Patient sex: F
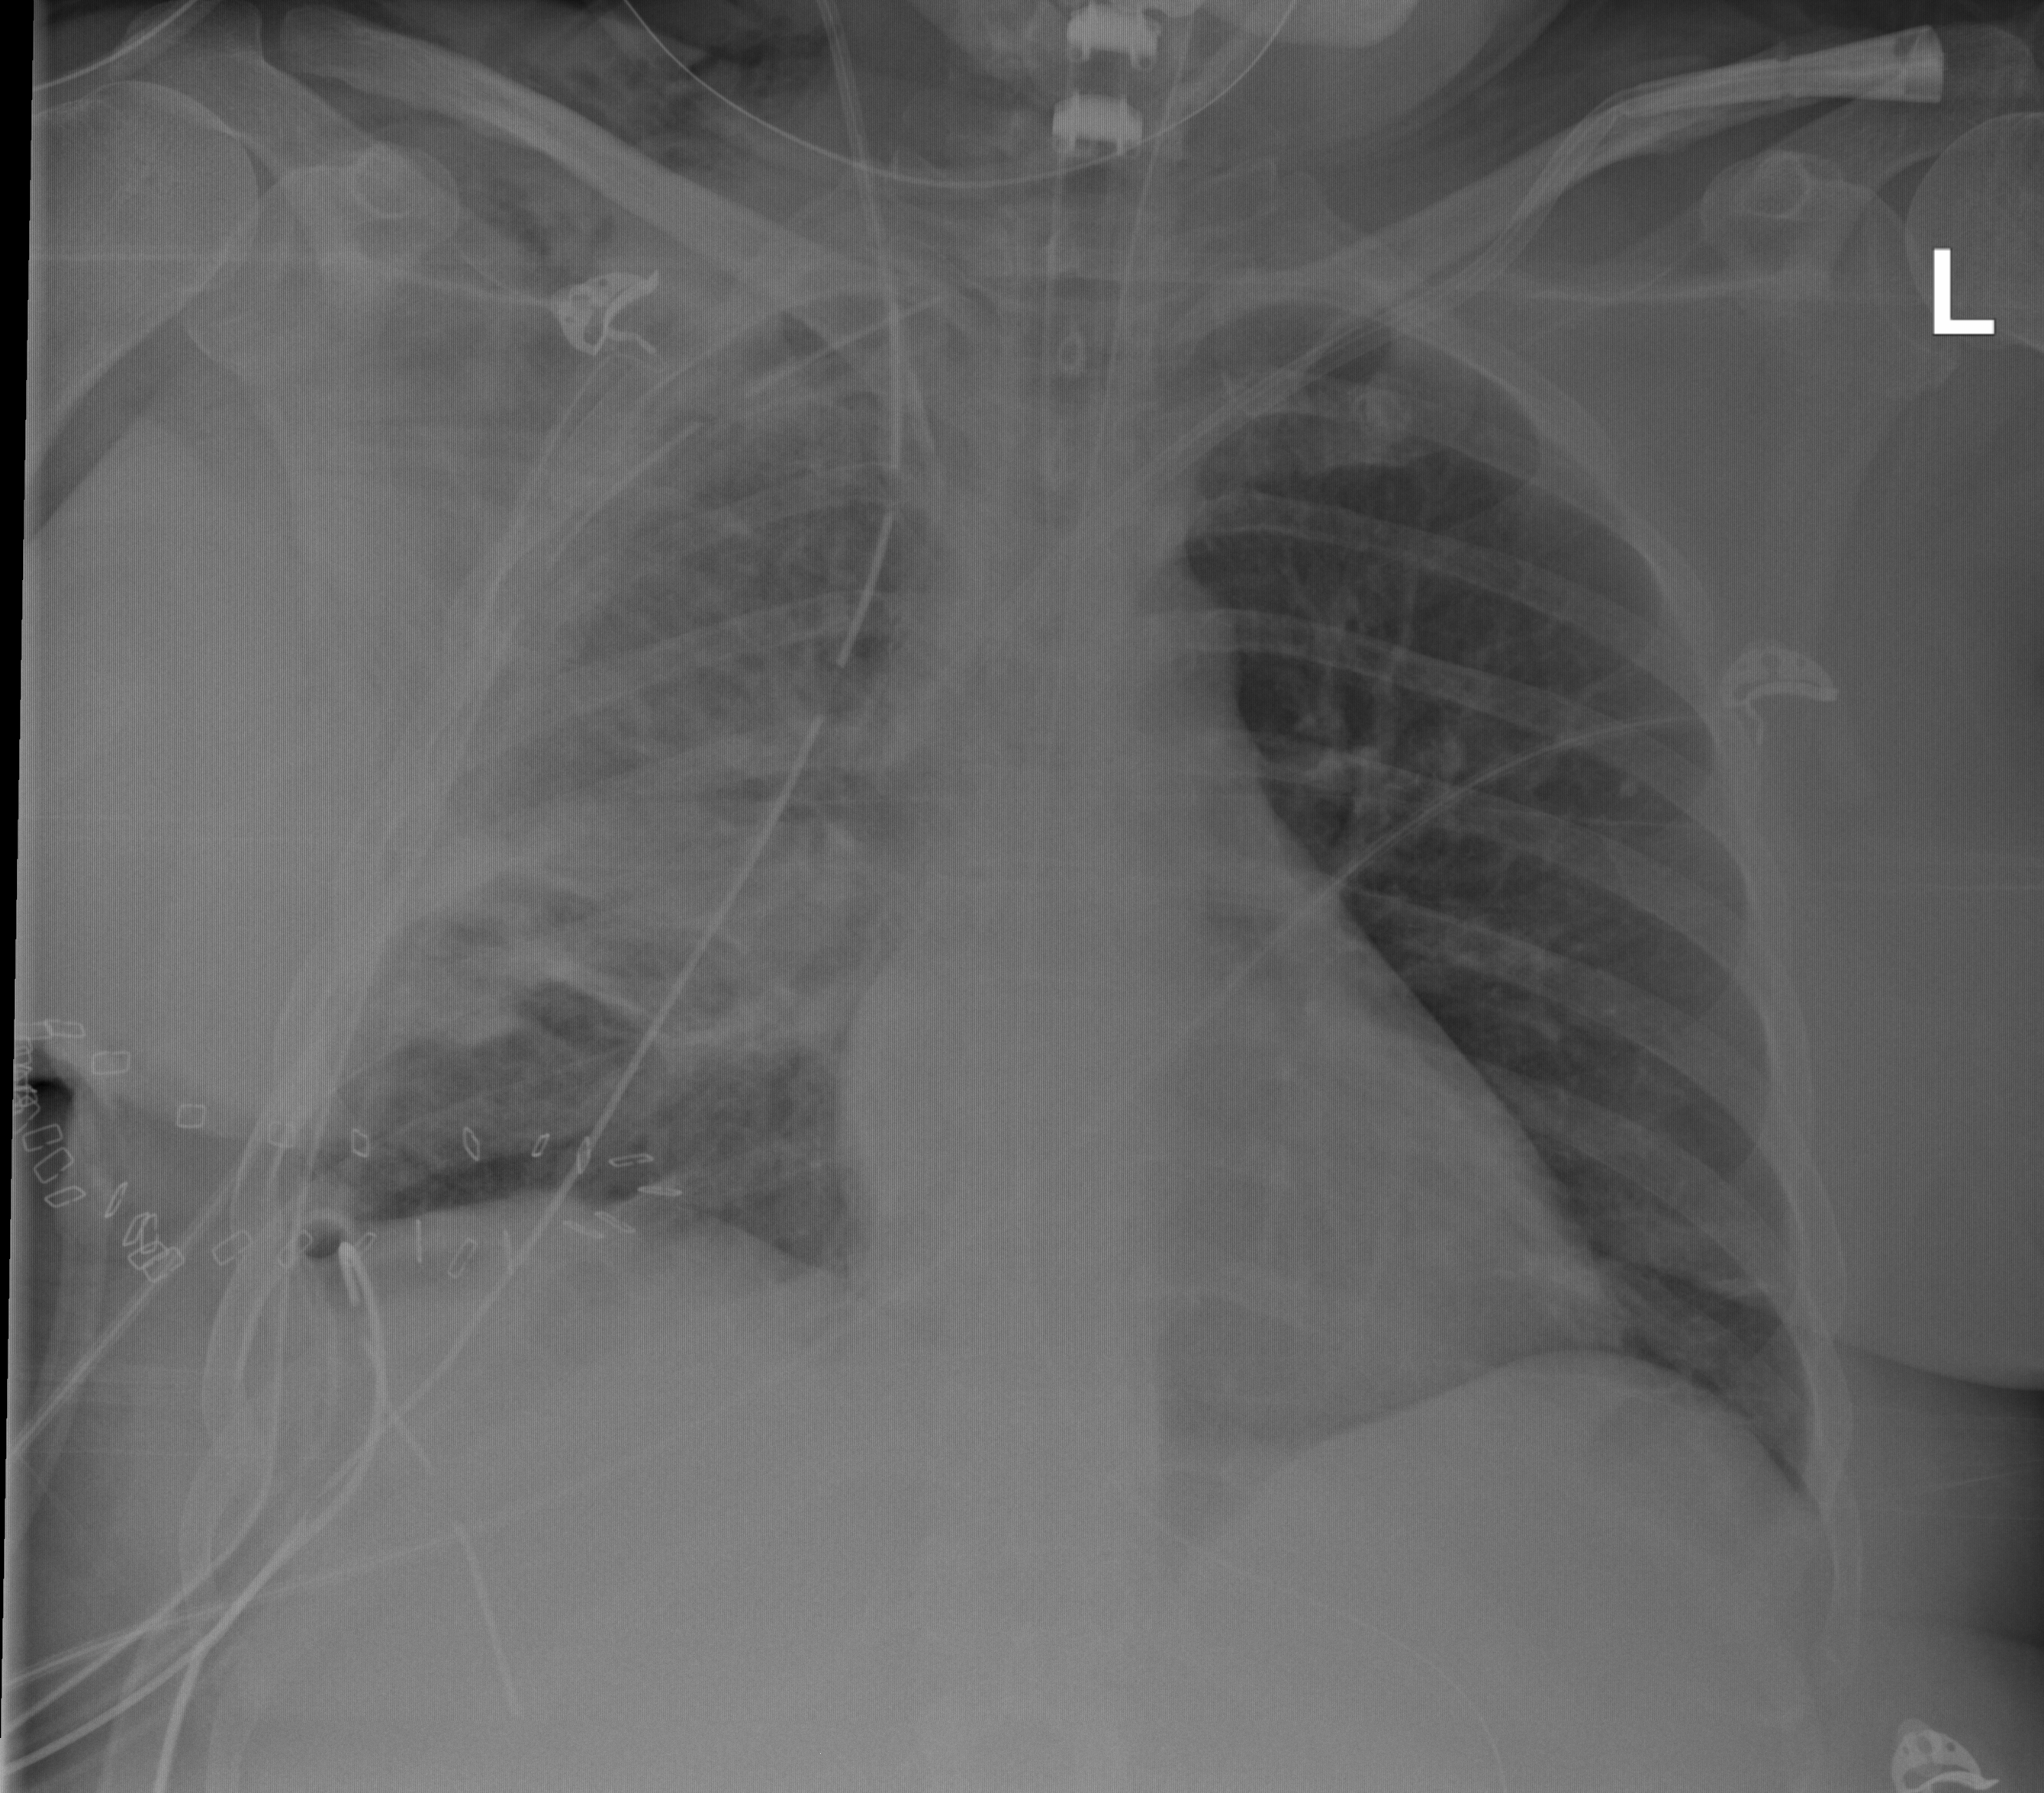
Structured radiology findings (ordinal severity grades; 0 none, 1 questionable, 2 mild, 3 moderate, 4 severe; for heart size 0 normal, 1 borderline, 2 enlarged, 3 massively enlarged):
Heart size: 2
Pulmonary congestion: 0
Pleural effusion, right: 2
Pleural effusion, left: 0
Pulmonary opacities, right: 2
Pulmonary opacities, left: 0
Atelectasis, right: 2
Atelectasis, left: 0